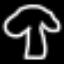
Label: mushroom